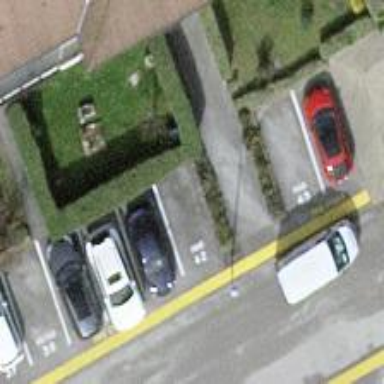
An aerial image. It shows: Street-side parking area with asphalt surface.